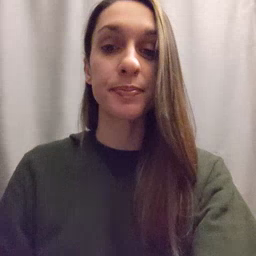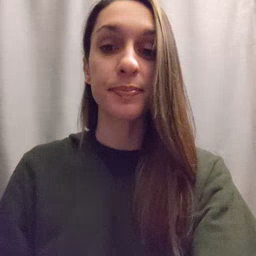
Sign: have